Interaction volume radius: 10 \u00c5
Interaction volume height: 10 \u00c5
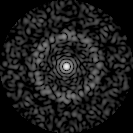
Disorder parameter: 0.8293